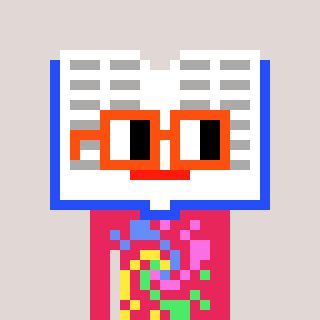
a pixel art character with square orange glasses, a dictionary-shaped head and a redpinkish-colored body on a warm background